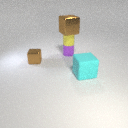
large cyan rubber cube in front of small purple rubber cylinder